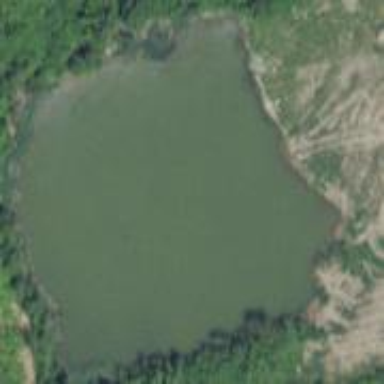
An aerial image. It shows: Serene pond surrounded by nature.